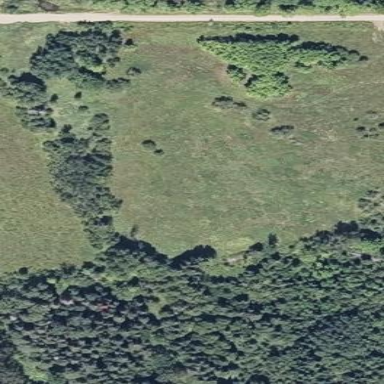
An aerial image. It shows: Patch of scrub vegetation.